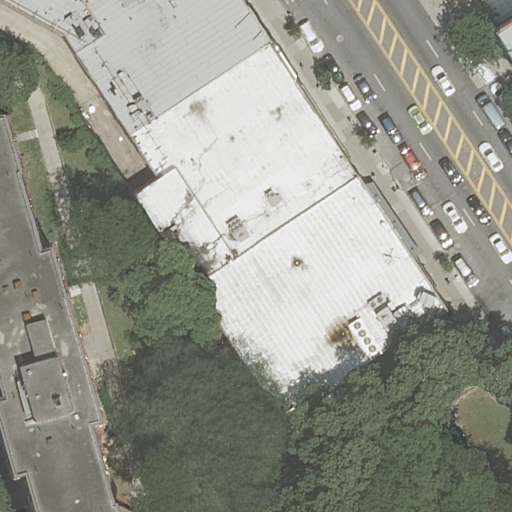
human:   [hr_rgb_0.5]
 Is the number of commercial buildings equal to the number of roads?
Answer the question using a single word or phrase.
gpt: no

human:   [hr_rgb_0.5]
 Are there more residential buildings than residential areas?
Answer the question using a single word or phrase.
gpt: yes

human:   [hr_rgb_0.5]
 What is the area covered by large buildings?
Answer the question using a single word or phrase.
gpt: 1291m2

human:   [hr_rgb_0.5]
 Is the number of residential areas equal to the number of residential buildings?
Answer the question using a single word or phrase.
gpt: no

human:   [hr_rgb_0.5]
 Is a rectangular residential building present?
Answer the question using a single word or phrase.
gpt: yes

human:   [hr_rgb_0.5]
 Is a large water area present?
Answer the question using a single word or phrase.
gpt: no

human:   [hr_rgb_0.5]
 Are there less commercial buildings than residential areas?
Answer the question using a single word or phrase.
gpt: yes

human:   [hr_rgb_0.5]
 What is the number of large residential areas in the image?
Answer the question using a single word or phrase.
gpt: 0

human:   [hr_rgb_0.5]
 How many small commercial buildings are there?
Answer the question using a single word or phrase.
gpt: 0

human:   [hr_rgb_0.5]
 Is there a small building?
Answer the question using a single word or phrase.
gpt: yes

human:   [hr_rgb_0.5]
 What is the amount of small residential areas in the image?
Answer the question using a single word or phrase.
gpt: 0

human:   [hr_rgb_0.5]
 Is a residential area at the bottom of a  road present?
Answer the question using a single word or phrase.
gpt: yes

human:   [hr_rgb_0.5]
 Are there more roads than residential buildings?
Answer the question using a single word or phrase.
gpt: no

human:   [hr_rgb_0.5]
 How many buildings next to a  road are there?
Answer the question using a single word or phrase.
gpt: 4

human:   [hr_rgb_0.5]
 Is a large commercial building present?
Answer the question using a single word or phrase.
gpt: no

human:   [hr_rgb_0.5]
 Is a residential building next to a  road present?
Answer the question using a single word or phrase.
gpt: yes

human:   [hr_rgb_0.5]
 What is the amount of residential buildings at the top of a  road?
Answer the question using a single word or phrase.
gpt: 3

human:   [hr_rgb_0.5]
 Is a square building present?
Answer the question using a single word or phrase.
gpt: no

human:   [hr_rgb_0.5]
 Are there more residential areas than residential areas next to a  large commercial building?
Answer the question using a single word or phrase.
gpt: yes

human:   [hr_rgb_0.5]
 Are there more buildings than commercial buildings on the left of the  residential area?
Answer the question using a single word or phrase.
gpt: yes

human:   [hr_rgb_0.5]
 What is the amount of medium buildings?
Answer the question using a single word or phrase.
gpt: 2

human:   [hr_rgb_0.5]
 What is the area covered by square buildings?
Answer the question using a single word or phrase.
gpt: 0m2

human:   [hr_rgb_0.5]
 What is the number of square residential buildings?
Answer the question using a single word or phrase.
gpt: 0

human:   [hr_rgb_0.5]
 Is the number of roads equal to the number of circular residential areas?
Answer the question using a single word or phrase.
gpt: no

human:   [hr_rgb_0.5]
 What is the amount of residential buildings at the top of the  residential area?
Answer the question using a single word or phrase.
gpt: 4

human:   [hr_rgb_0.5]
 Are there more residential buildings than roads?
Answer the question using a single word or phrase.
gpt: yes

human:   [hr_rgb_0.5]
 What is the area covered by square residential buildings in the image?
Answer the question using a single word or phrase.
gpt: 0m2

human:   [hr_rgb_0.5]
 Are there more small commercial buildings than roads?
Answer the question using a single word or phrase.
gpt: no

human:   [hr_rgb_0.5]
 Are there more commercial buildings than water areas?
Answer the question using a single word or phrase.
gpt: no

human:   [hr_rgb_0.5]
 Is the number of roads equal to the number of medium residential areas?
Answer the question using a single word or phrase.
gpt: no

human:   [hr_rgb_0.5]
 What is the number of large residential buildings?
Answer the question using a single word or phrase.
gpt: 1

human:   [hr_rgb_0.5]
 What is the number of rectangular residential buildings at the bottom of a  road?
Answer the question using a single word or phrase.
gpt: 0

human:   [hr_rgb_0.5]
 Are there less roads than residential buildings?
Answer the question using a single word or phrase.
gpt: yes

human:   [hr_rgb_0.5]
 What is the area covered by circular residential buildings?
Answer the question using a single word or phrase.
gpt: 0m2

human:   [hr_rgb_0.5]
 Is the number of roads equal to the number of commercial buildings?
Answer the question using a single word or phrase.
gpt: no

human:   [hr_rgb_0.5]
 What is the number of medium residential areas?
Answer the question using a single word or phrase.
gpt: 1